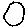
Label: circle